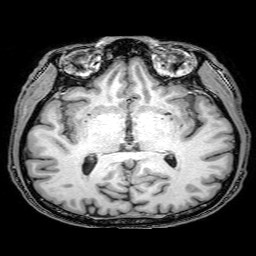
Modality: T1w
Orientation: coronal
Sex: male
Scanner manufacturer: philips
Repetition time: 0.008217 s
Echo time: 0.00378 s